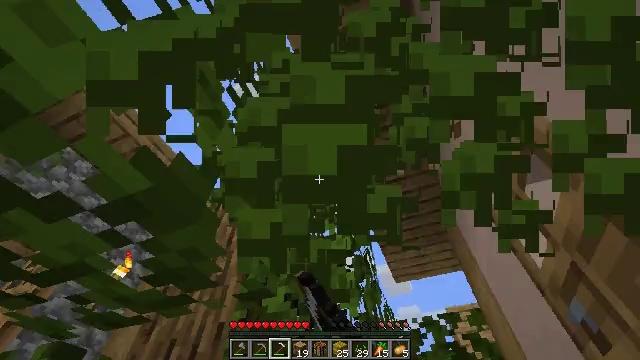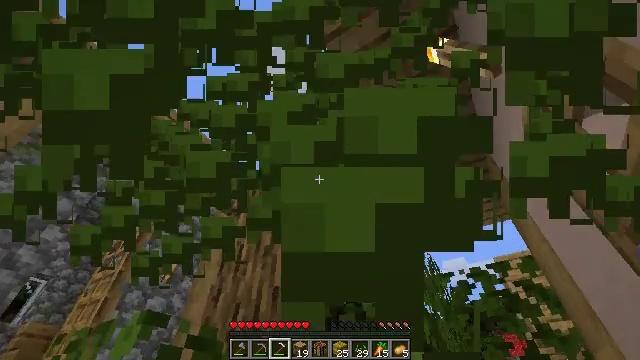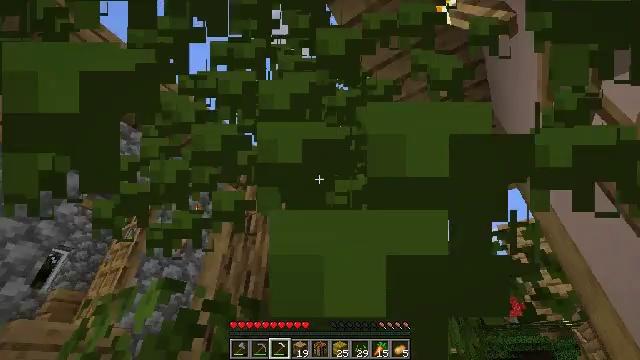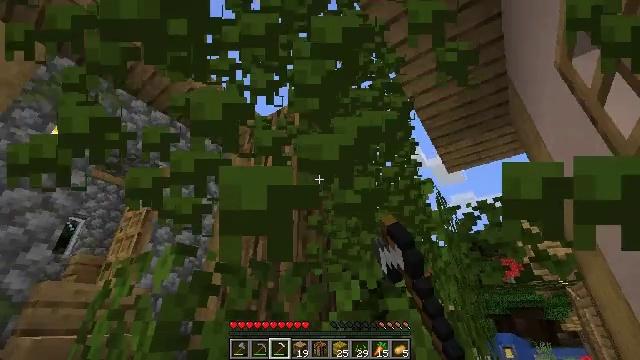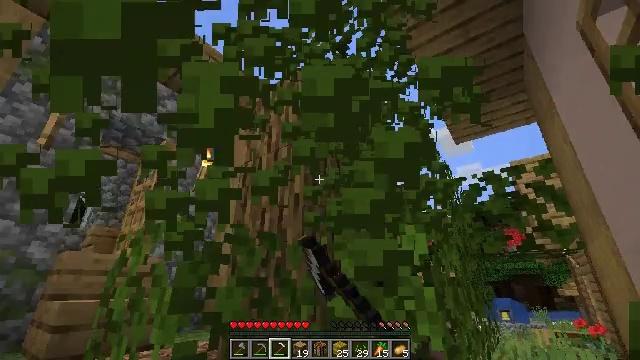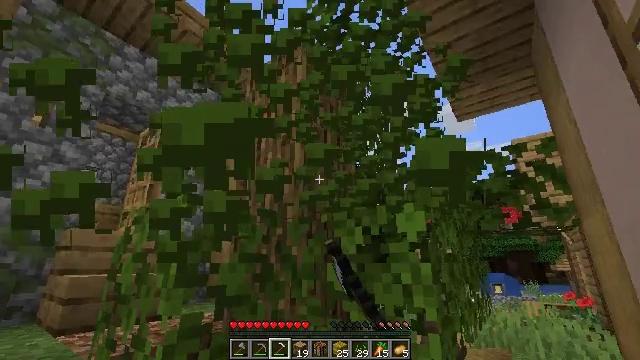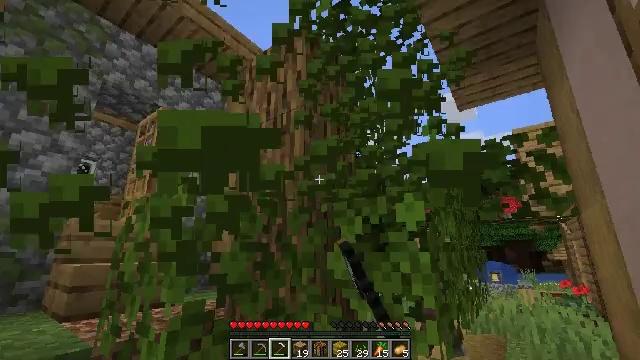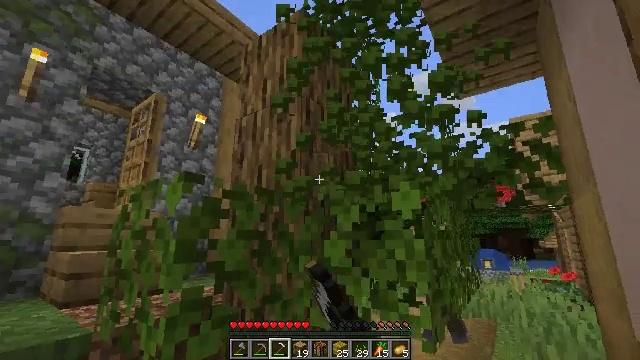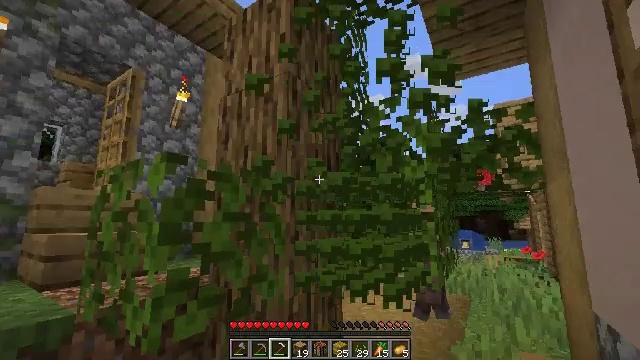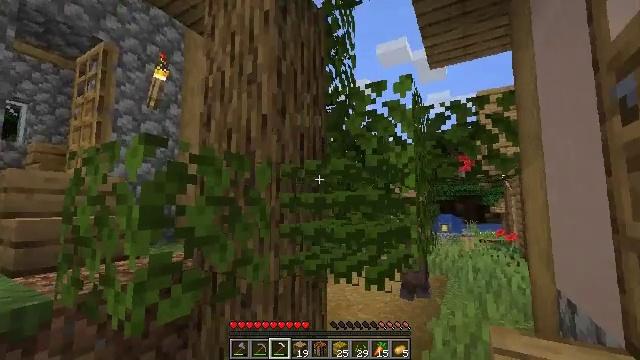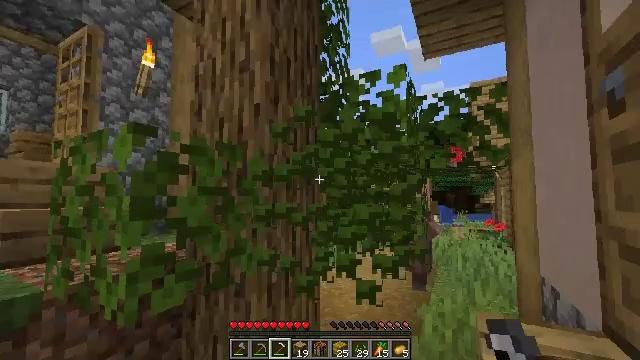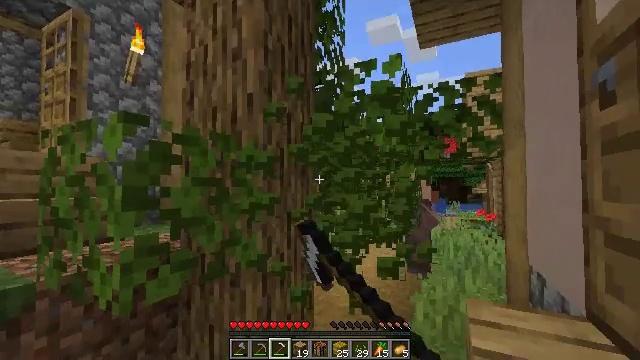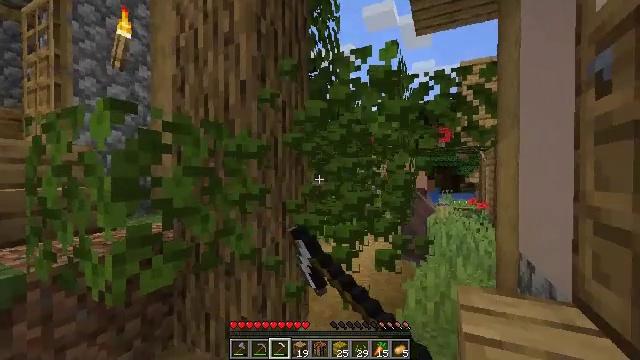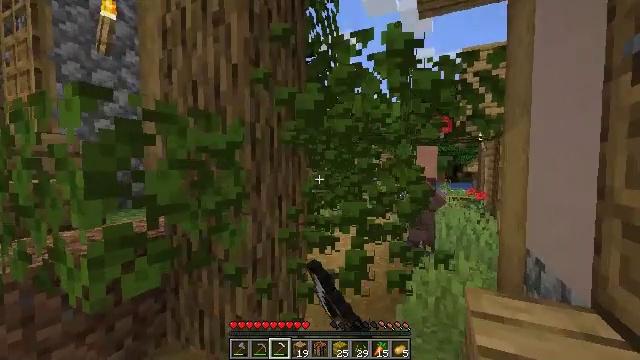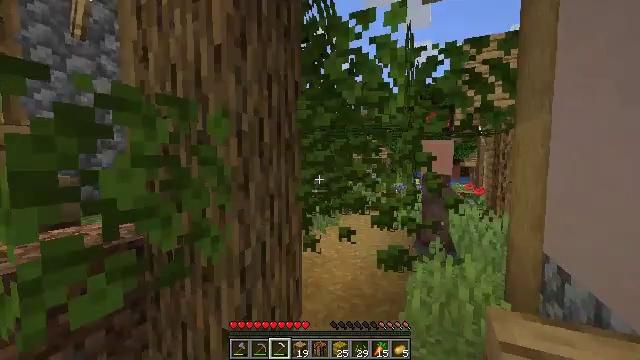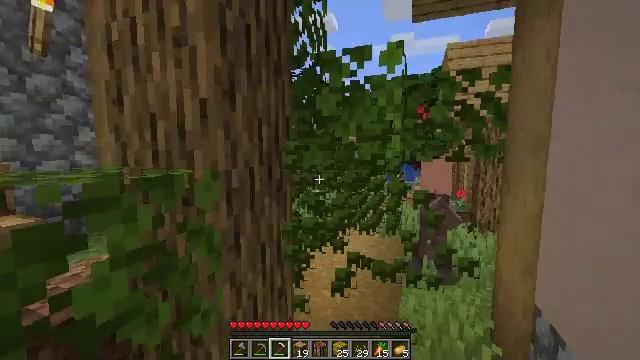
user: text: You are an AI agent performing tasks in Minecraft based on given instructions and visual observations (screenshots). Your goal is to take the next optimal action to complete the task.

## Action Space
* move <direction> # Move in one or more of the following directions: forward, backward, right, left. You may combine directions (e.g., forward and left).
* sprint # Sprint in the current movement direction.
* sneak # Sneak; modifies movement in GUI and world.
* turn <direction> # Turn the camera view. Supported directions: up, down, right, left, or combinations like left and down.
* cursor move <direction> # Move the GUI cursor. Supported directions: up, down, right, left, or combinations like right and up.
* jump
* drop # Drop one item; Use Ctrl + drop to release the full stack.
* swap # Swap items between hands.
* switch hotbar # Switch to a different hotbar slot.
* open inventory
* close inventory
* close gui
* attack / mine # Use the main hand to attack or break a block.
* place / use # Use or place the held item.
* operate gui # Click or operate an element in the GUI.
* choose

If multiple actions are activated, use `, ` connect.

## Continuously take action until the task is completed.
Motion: motion action
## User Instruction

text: Mine oak leaves.
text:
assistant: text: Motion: turn left and down, attack / mine
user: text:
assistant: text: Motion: turn left and down, attack / mine
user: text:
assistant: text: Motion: turn left and down, attack / mine
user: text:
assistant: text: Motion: turn left and down, attack / mine
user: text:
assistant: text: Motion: turn down, attack / mine
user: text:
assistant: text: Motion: turn down, attack / mine
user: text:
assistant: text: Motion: turn down, attack / mine
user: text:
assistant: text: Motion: turn right and down, attack / mine
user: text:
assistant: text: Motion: turn right and down, attack / mine
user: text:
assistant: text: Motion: turn right and down, attack / mine
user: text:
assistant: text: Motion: turn right and down, attack / mine
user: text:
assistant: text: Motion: move forward, turn right and down, attack / mine
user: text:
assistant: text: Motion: move forward, turn down, attack / mine
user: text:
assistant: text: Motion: move forward, turn down, attack / mine
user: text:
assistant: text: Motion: move forward and move left, turn right and down, attack / mine
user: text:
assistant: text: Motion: move forward and move left, turn right and down, attack / mine
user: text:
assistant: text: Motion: move forward and move left, turn right and down, attack / mine
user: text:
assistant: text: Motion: move forward and move left, turn right and down, attack / mine
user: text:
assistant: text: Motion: move forward and move left, turn right, attack / mine
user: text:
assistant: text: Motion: turn right and up
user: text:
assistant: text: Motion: turn right and up
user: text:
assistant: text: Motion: turn right and up
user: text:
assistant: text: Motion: no_op
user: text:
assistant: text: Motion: turn right
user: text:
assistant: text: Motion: turn right
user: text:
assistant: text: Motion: use / place
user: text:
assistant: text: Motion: use / place
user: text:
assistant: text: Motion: use / place
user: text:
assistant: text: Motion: move forward
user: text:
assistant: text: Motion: move forward